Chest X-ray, AP view. Patient: 21 years old, sex F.
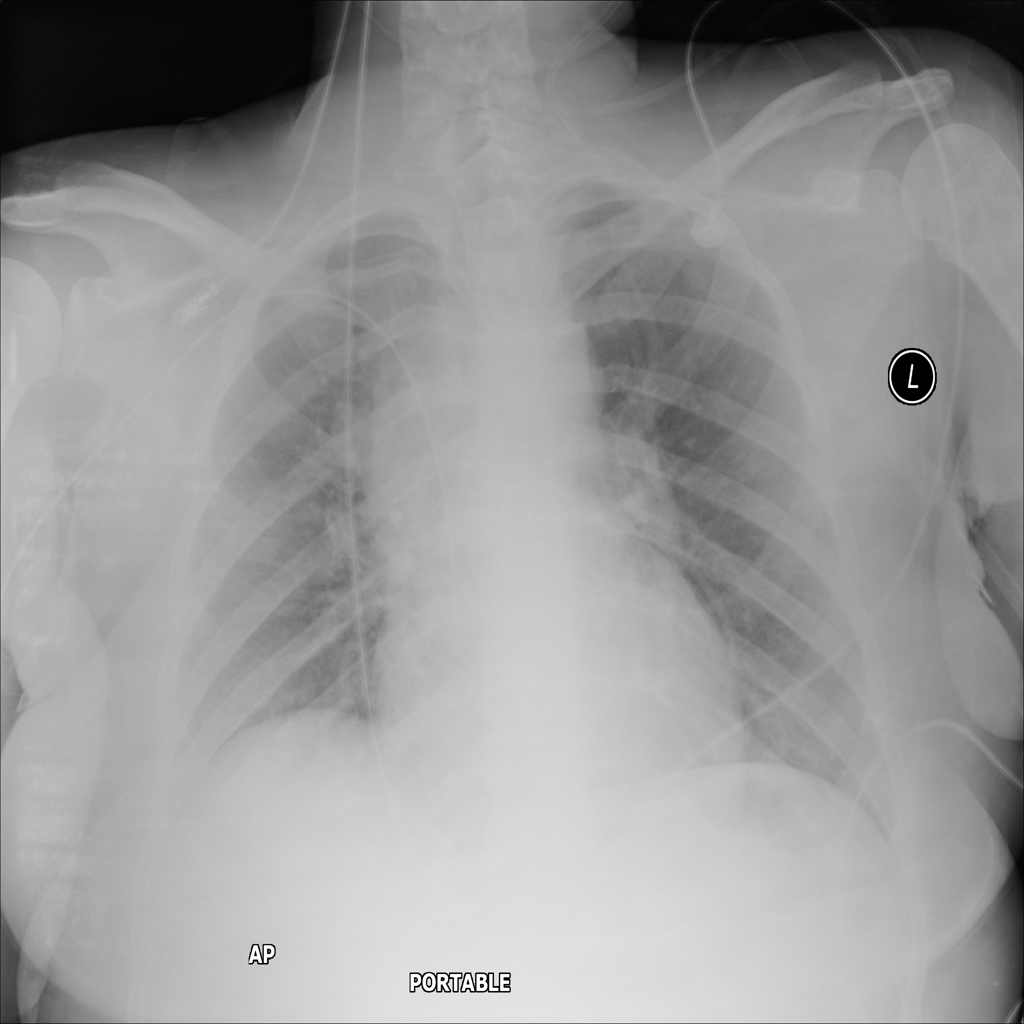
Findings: No Finding